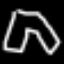
Label: pants